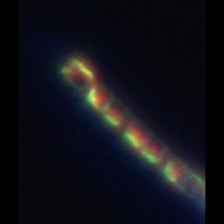
Taxon: Chaetoceros
Group: Diatoms